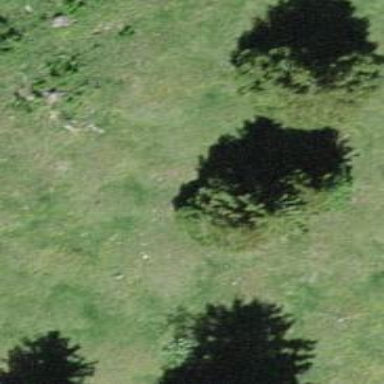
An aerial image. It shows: Needle-leaved tree in its natural environment.